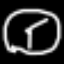
Label: clock